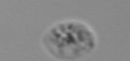
Label: Amoeba